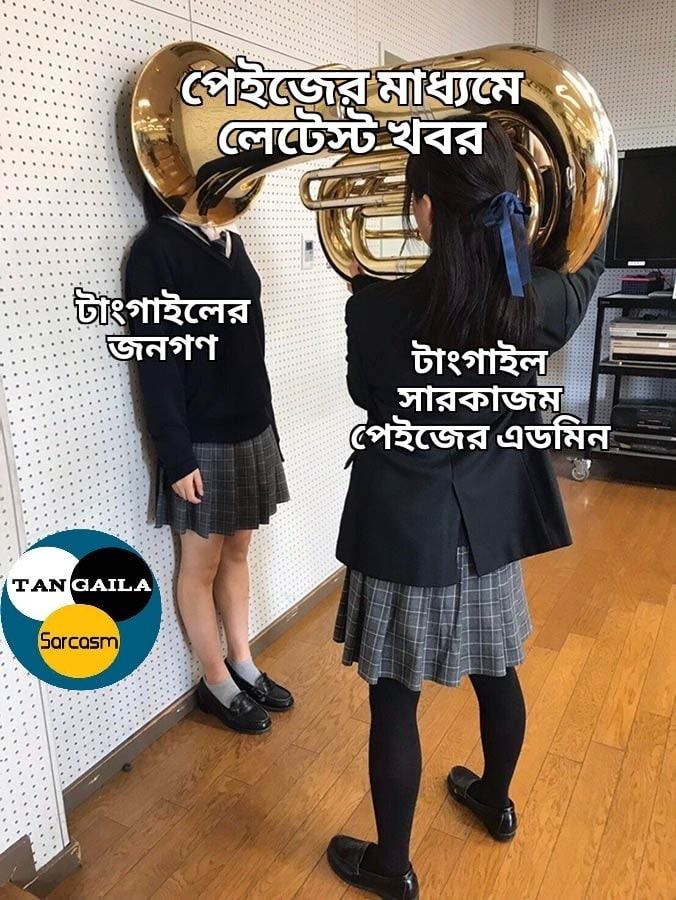
Text: পেইজের মাধ্যমে লেটেস্ট খবর টাংগাইলের জনগণ টাংগাইল সারকাজম পেইজের এডমিন
Label: Non Hate